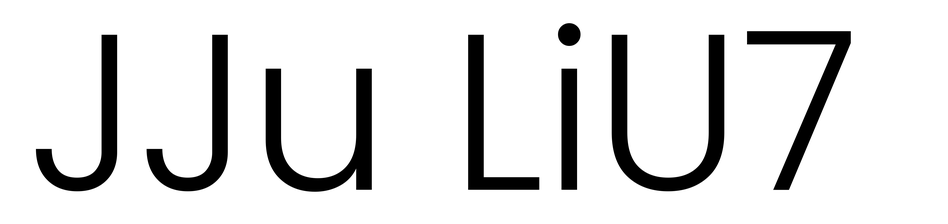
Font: Poppins-Light